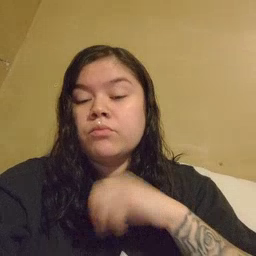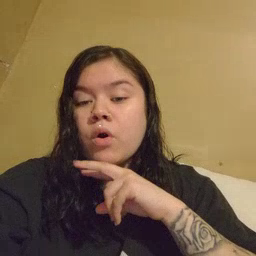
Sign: frog